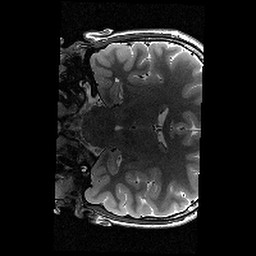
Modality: T2w
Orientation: coronal
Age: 12
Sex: female
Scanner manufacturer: siemens
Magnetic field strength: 3 T
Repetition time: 9.23 s
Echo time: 0.067 s